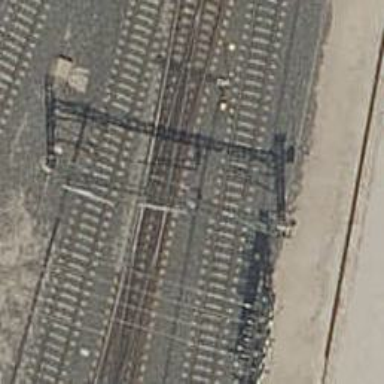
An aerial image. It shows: Siding railway line with electrified contact line for the trains.